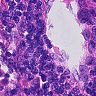
Metastatic tissue present: no